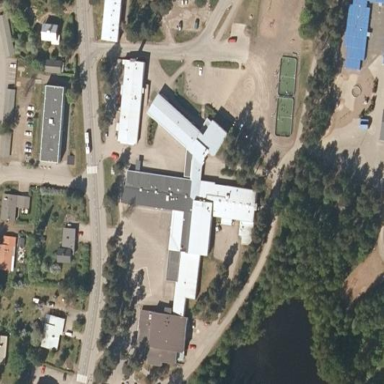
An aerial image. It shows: School building.